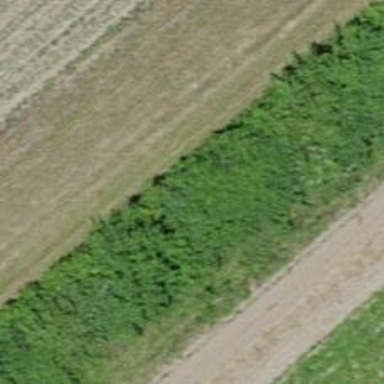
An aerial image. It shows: Hedge acting as barrier.